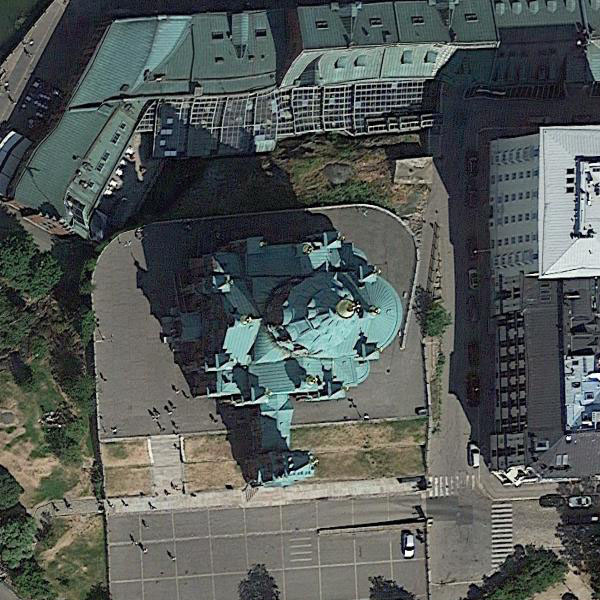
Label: Church